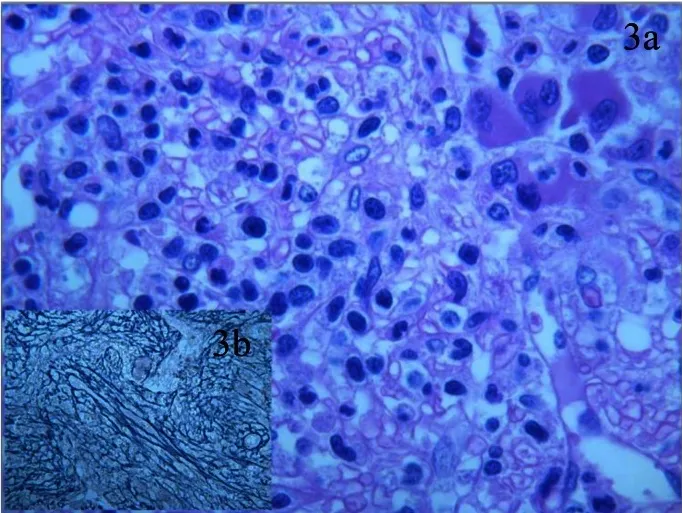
BM after azacitidine therapy reveals myelodysplastic features: dismegakariocytopoiesis and disgranulocytopoiesis are evident; rare erytroid islands with dyserythropoietic morphology are also detected (a). Cells with immature-blastic morphology are rare (less than 5%). Insert b: Gomori stain shows a diffuse and strong (grade-2) BM fibrosis.
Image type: pathology (methenamine_silver)